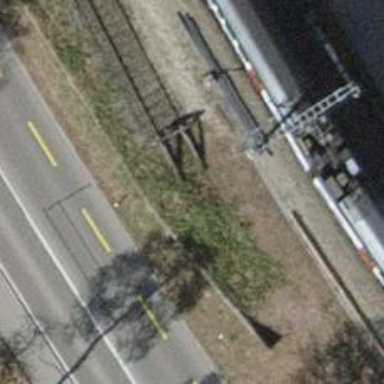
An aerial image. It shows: Railway buffer stop.